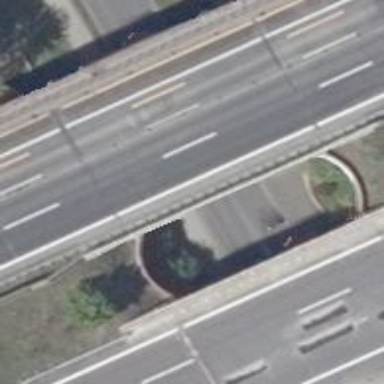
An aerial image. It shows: Man-made bridge.